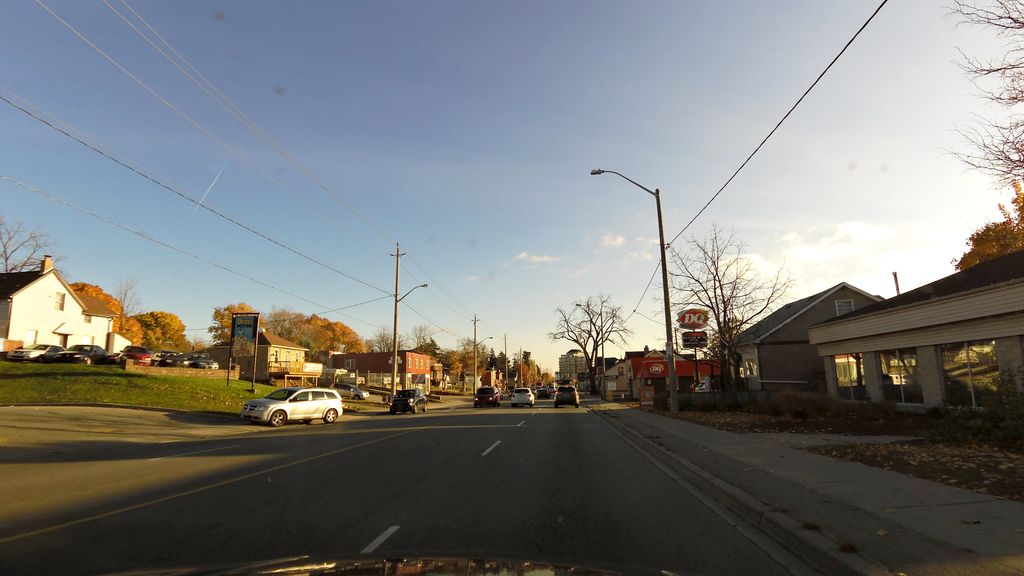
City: kitchener-waterloo